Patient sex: M
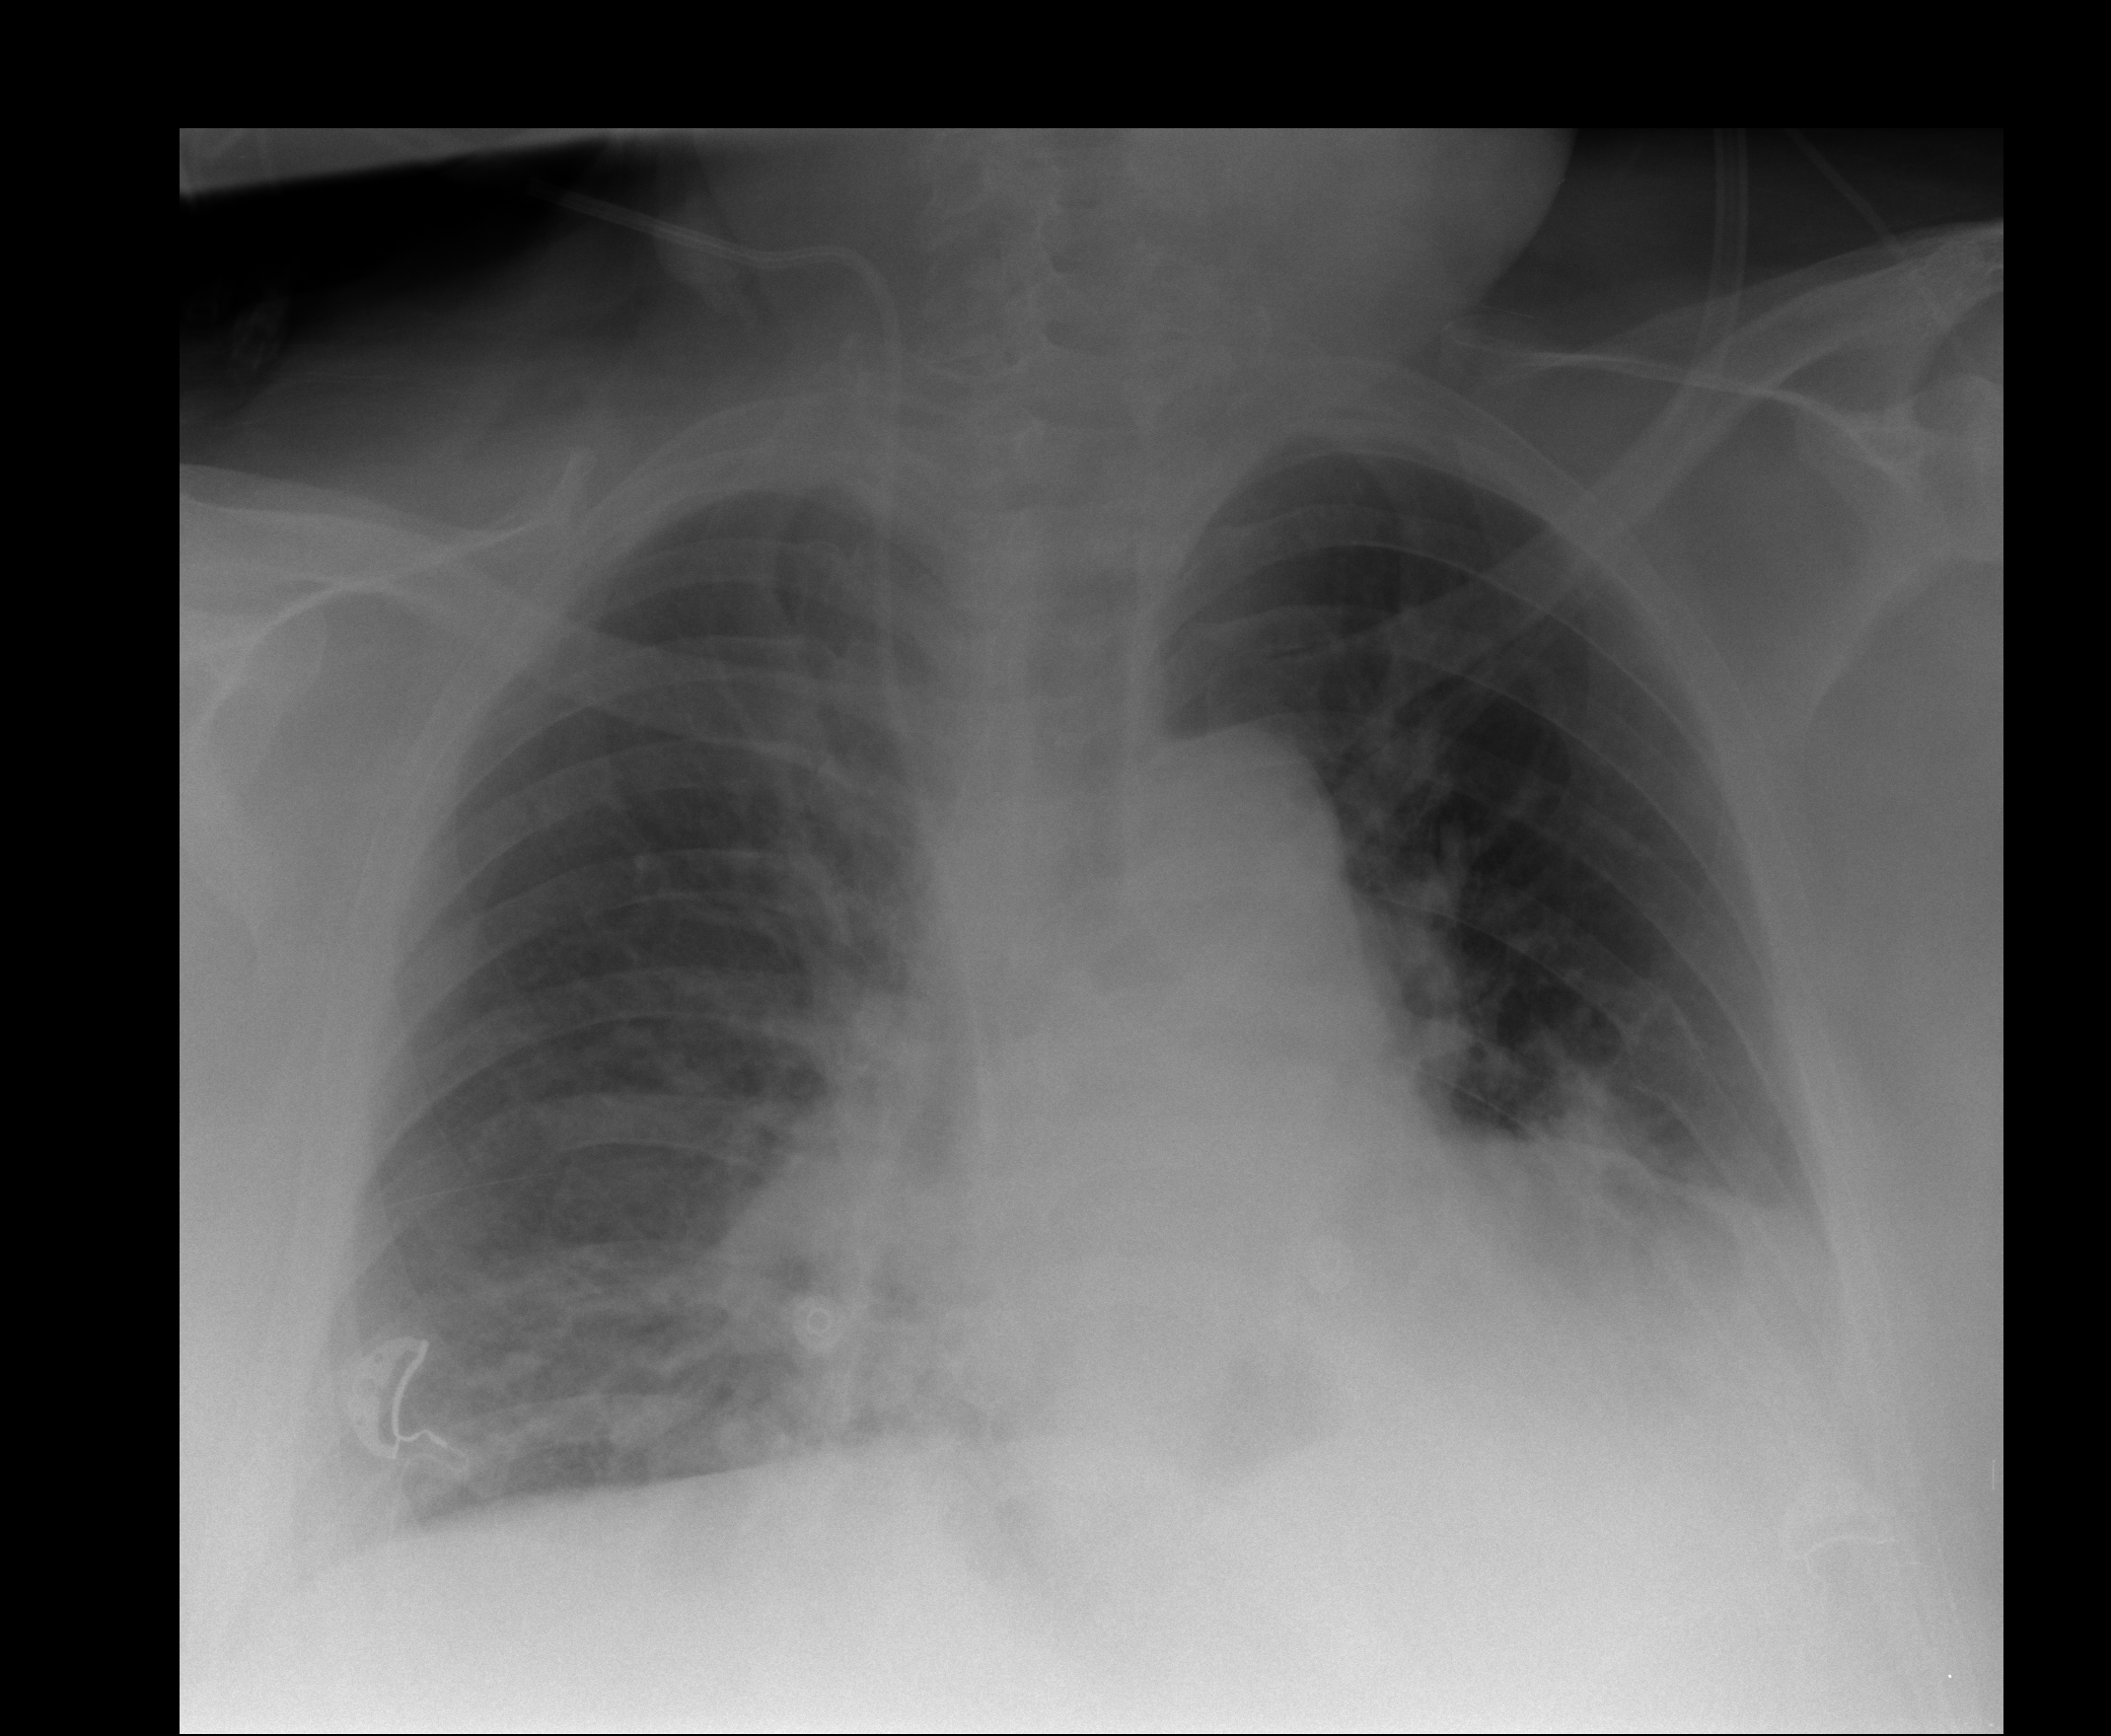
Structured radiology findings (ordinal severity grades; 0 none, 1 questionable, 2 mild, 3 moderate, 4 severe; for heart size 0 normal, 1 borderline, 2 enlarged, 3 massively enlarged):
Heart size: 2
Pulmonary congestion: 2
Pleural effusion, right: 0
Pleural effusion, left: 0
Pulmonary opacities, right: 2
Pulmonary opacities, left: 0
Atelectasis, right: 2
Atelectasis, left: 2